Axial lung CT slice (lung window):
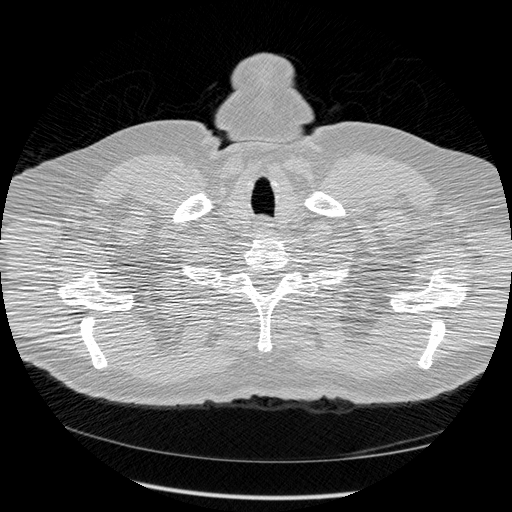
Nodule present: no